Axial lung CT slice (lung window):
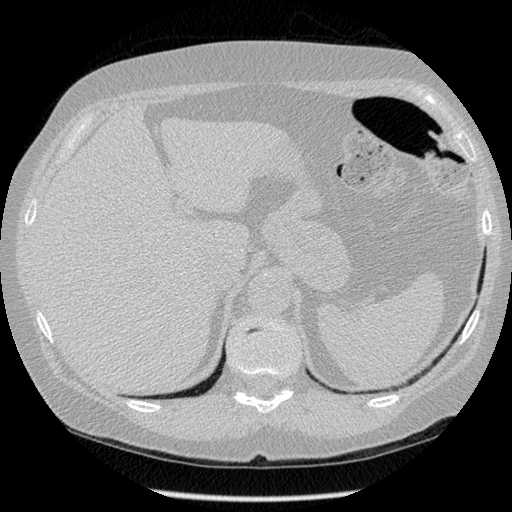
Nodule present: no